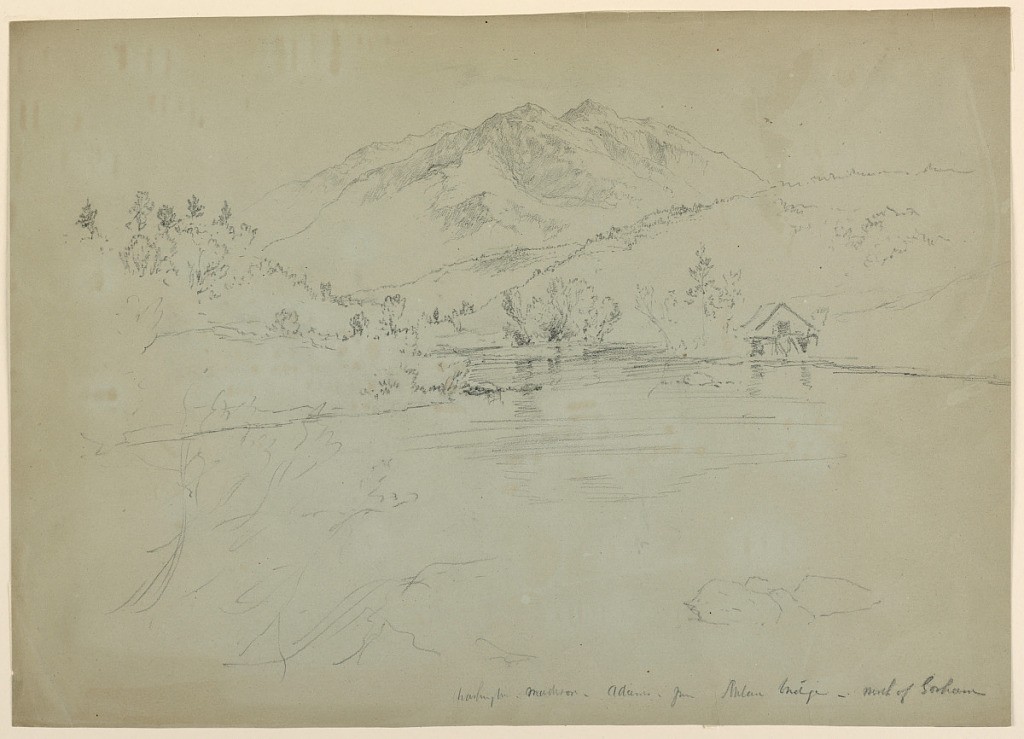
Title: Mount Washington, Mount Madison and Mount Adams from Bridge, North of Gorham, New Hampshire
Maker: Daniel Huntington, American, 1816–1906
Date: September 1862
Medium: Graphite on grey-green paper
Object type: Drawing
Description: Stream and branches in foreground, with high banks at left and right and mountains beyond. House on bank at right. Verso: Mountain at right, valley at left, and mountains beyond.